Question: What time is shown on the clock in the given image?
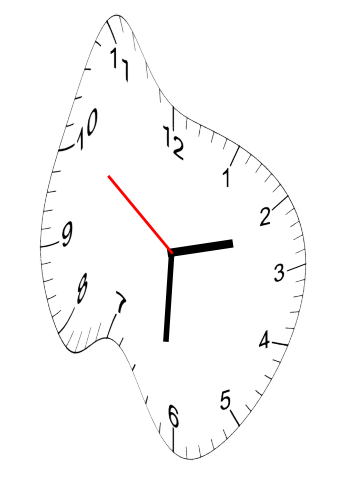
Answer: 02:30:51